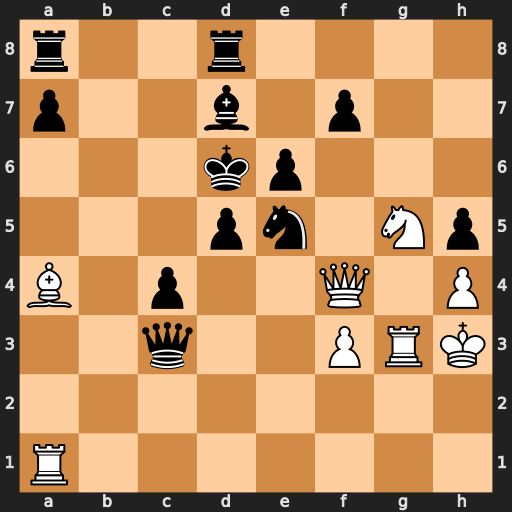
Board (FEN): r2r4/p2b1p2/3kp3/3pn1Np/B1p2Q1P/2q2PRK/8/R7
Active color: w
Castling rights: -
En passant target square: -
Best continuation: Rc1 Qxc1 Qxc1